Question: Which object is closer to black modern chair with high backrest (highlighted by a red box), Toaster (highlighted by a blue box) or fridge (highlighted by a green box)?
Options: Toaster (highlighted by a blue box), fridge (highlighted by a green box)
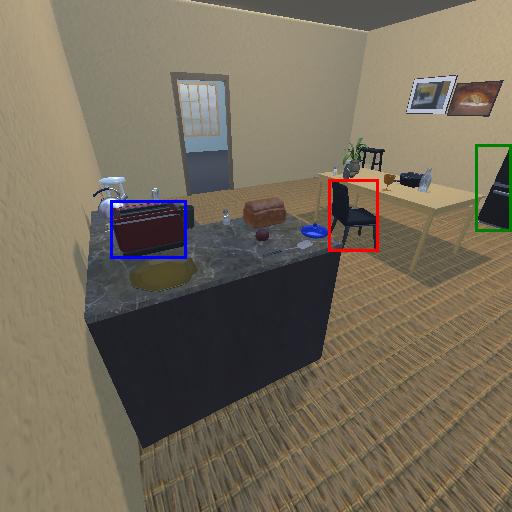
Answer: Toaster (highlighted by a blue box)